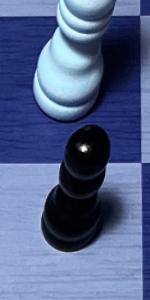
Label: Pawn_Black